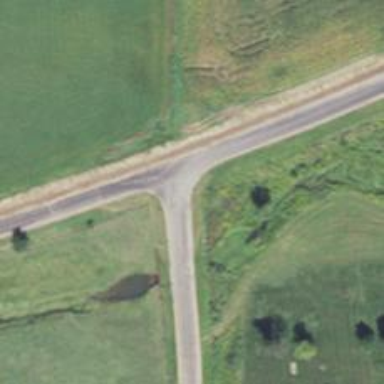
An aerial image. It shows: Unclassified road.